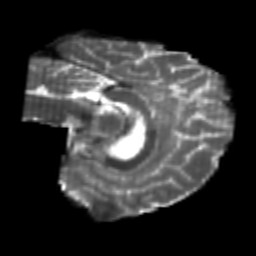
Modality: T2w
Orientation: sagittal
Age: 20
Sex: male
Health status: healthy
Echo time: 0.074 s